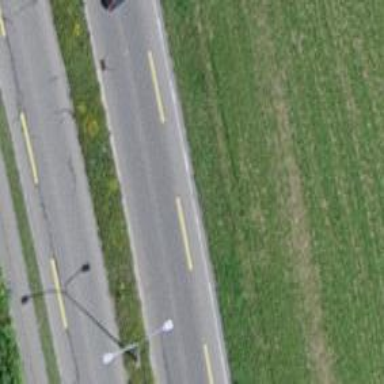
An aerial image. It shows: Primary highway with designated left lane for buses.